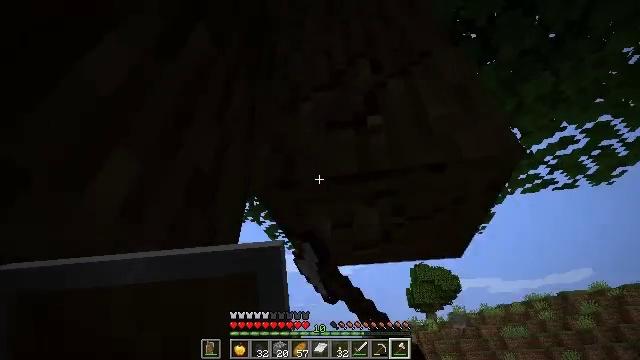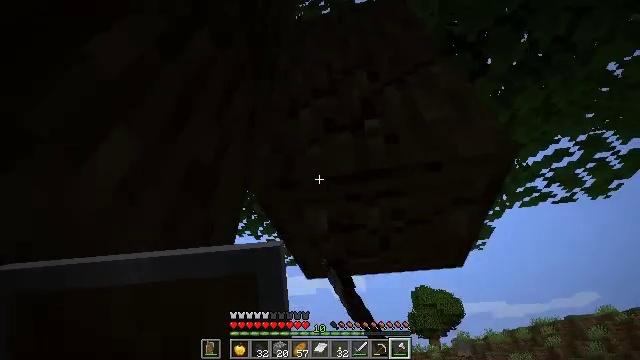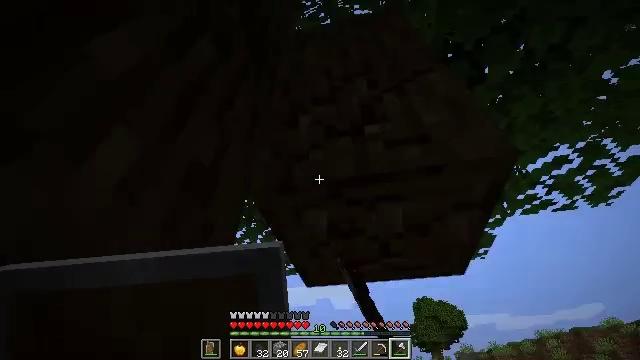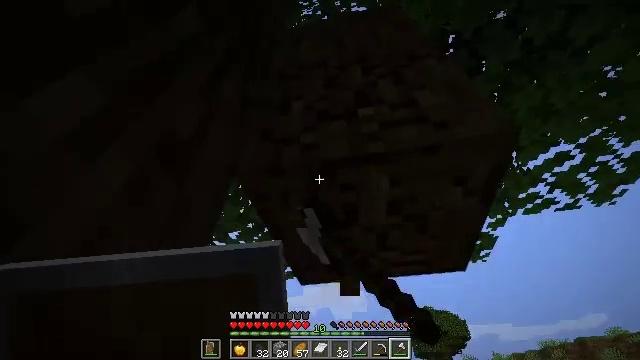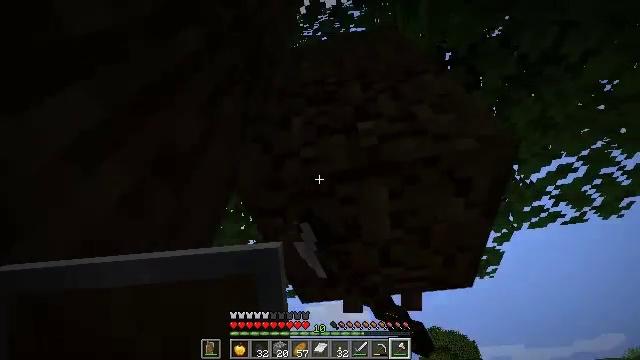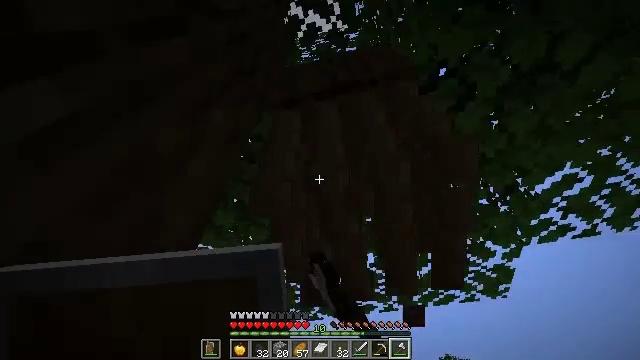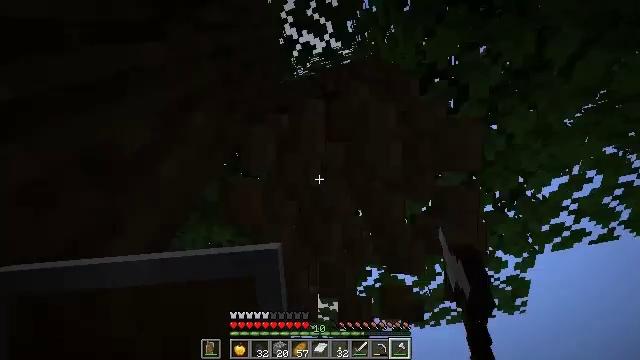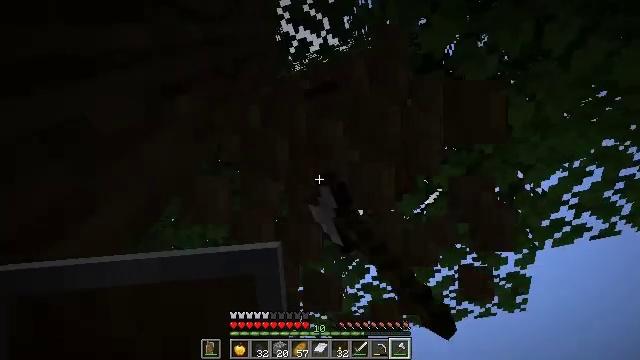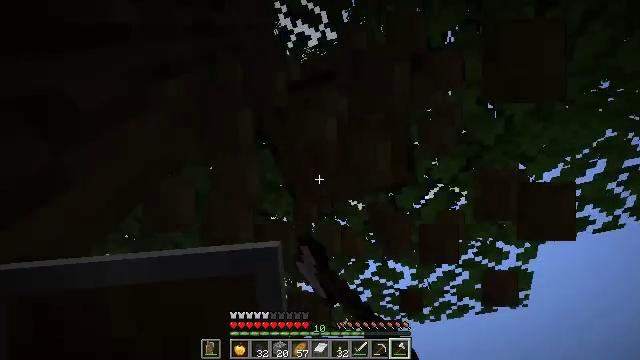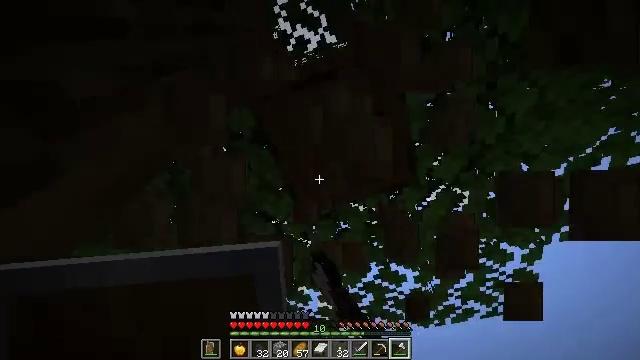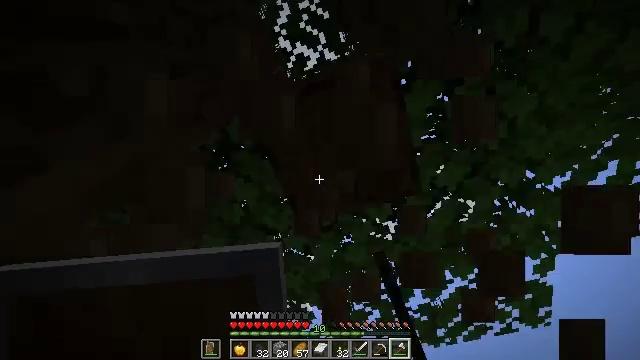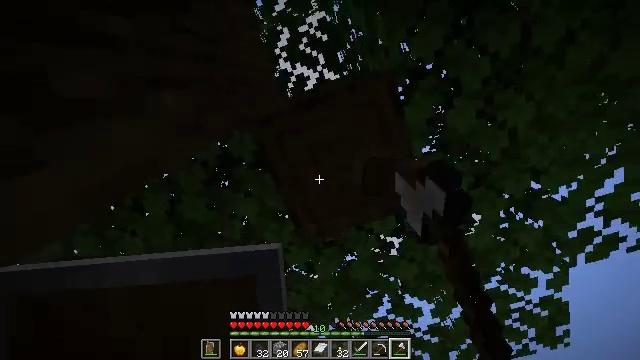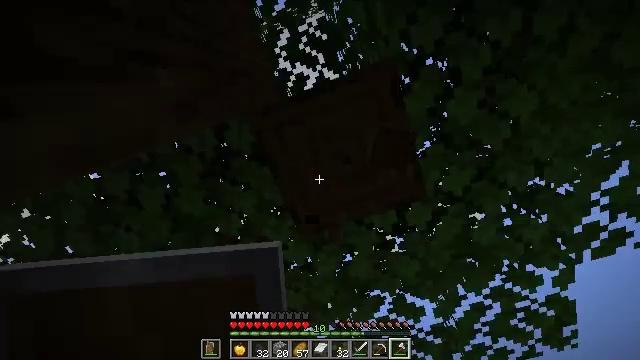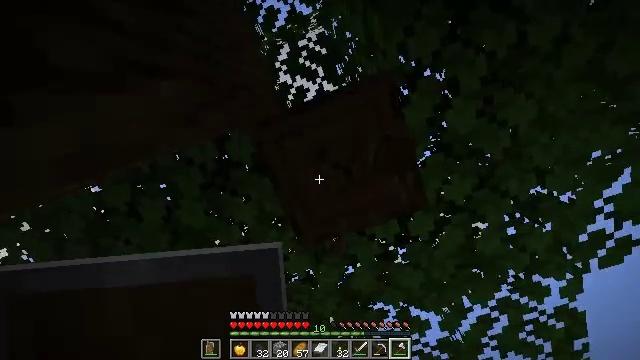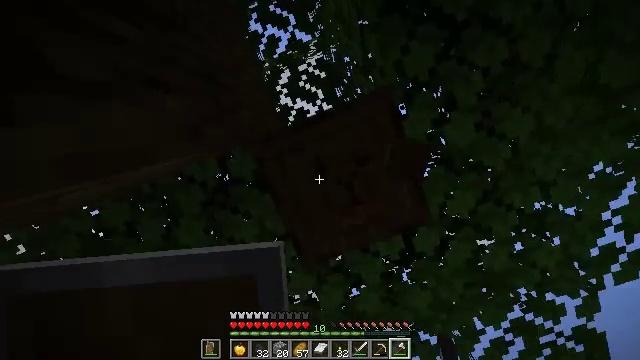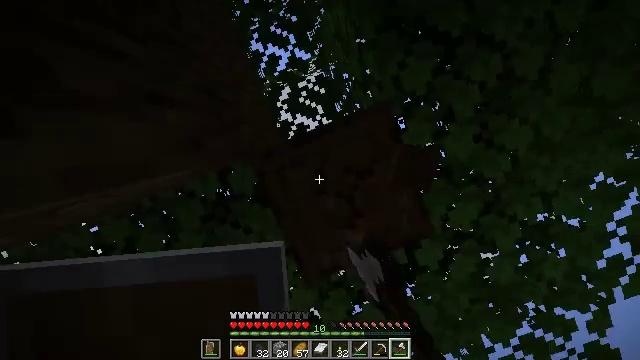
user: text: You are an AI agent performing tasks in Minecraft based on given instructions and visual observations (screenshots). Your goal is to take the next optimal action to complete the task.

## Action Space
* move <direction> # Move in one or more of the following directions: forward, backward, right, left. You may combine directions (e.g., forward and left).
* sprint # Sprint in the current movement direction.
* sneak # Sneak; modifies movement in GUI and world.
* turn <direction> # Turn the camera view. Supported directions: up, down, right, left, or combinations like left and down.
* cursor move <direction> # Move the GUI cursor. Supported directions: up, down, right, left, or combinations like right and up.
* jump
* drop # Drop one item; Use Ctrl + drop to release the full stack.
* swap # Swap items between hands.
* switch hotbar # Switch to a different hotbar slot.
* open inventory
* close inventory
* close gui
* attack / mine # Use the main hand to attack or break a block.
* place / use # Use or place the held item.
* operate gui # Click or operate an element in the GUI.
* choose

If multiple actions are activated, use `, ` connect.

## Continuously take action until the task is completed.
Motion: motion action
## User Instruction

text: Break the dark oak log in the forest.
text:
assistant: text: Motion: move forward, sneak, turn up, attack / mine
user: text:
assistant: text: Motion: move forward, sneak, turn up, attack / mine
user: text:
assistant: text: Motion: move forward and move right, sneak, turn up, attack / mine
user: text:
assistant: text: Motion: move forward and move right, sneak, turn up, attack / mine
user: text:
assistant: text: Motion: move forward and move right, sneak, turn left and up, attack / mine
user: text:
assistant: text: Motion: move forward and move right, sneak, turn left and up, attack / mine
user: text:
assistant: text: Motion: move forward, sneak, attack / mine
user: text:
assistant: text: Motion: move forward, sneak, attack / mine
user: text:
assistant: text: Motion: move forward, sneak, turn up, attack / mine
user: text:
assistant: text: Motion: move forward, sneak, turn left and up, attack / mine
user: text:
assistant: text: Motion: move forward, sneak, turn left and up, attack / mine
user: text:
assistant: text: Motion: move forward, sneak, turn up, attack / mine
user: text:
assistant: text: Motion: sneak, turn up, attack / mine
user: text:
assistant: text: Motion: sneak, turn up, attack / mine
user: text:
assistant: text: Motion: sneak, turn up, attack / mine
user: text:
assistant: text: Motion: move back, sneak, attack / mine
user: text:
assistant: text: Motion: move back, sneak, attack / mine
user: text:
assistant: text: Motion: move back, attack / mine
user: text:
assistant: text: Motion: move back, attack / mine
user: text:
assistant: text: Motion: move back, sneak, attack / mine
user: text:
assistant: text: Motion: sneak, attack / mine
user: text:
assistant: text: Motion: sneak, attack / mine
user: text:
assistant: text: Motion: sneak, attack / mine
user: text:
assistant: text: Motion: sneak, attack / mine
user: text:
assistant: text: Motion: sneak, attack / mine
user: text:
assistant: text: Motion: sneak, attack / mine